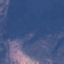
Label: HerbaceousVegetation